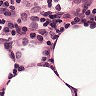
Metastatic tissue present: no